Brain MRI, t1w sequence, axial 2D slice.
Patient: age 37, sex F, weight 95 kg, height 1.95 m
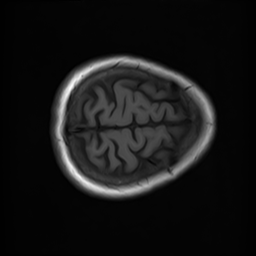